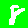
Digit: 8